Aerial crown-view tile of a tropical tree (Barro Colorado Island, Panama), acquired 20250818:
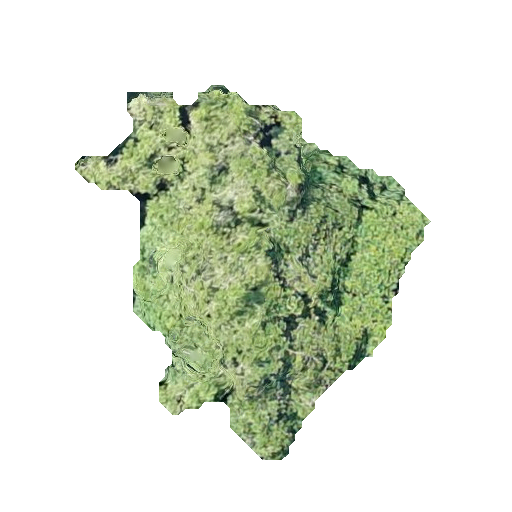
Species: Genipa americana
GBIF accepted scientific name: Genipa americana
Crown area: 106.834 m²